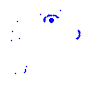
Particle: electron